Aerial crown-view tile of a tropical tree (Barro Colorado Island, Panama), acquired 20250818:
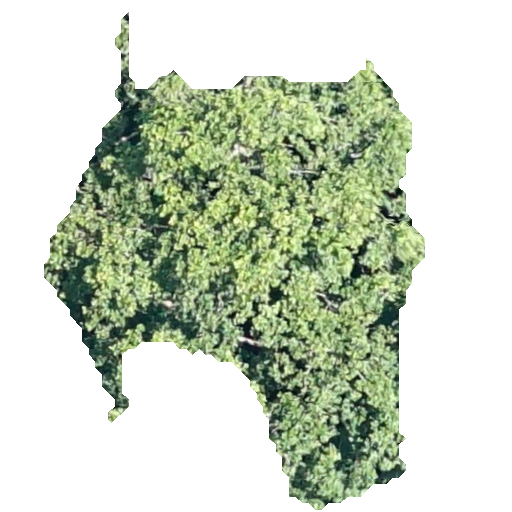
Species: Anacardium excelsum
GBIF accepted scientific name: Anacardium excelsum
Crown area: 155.327 m²